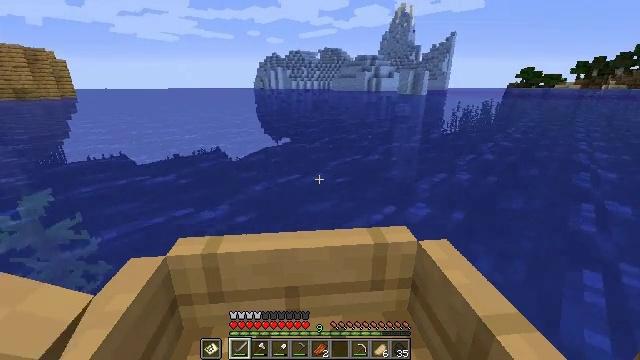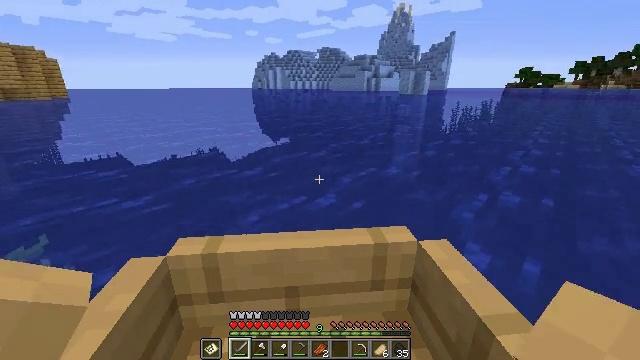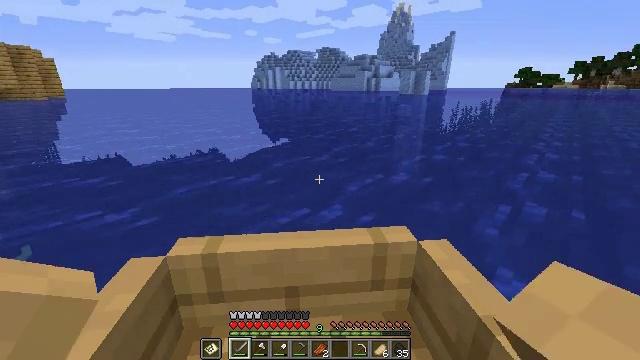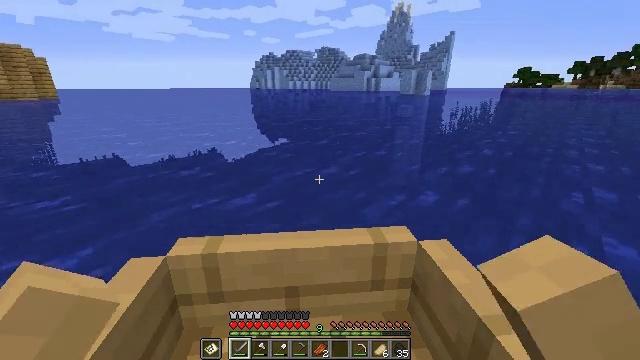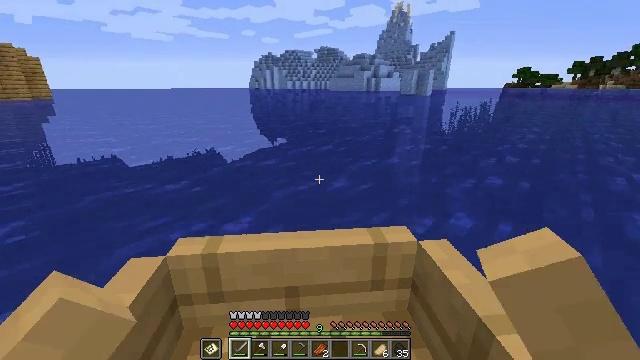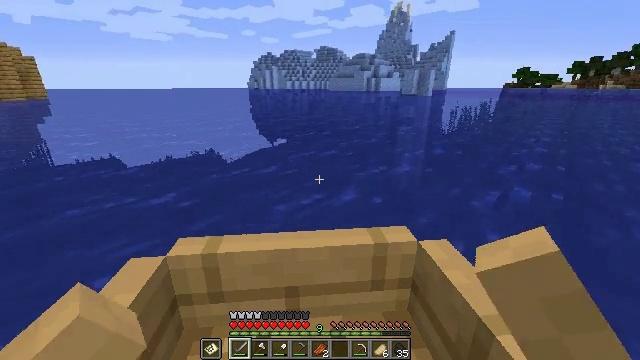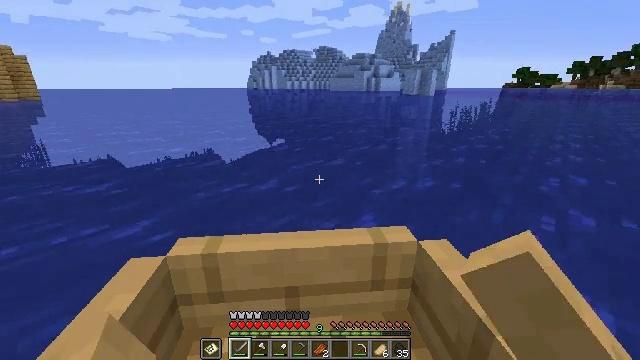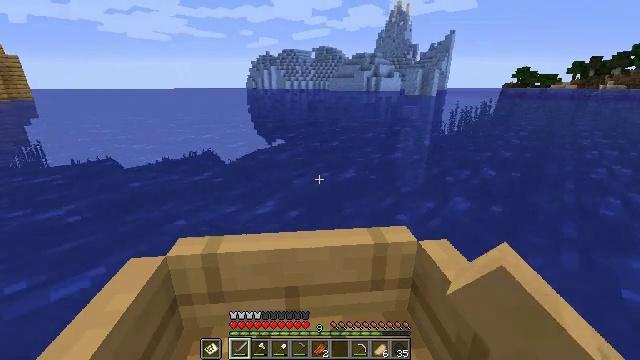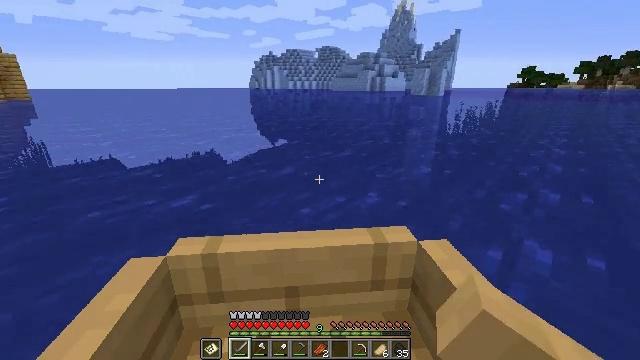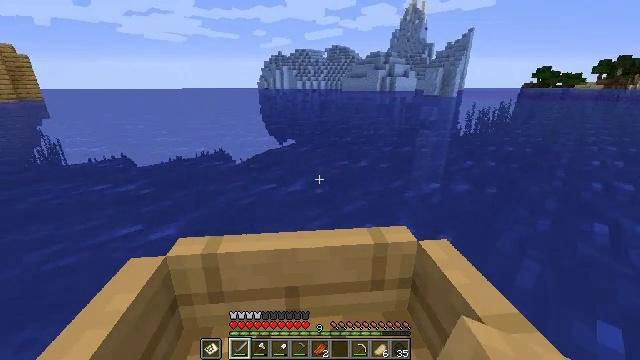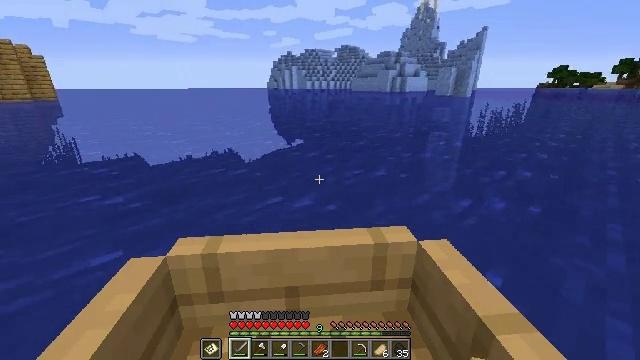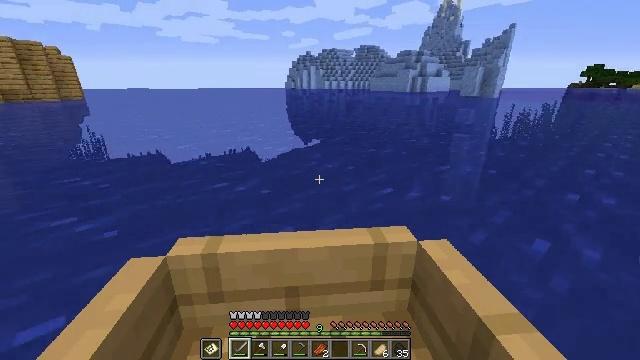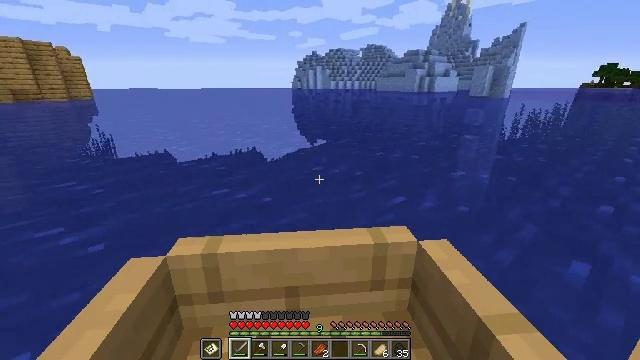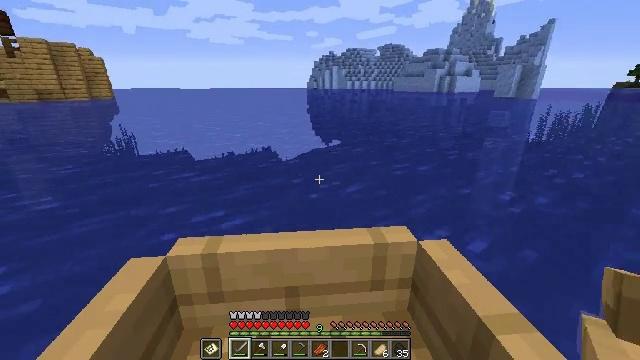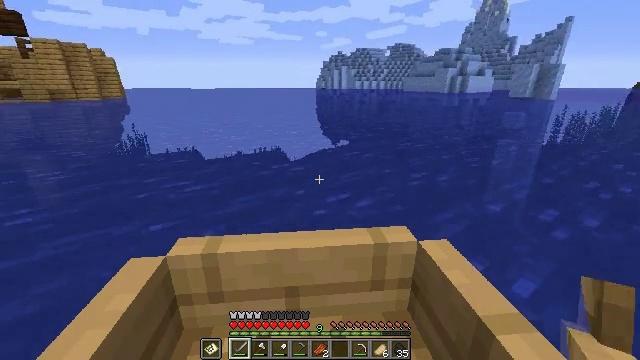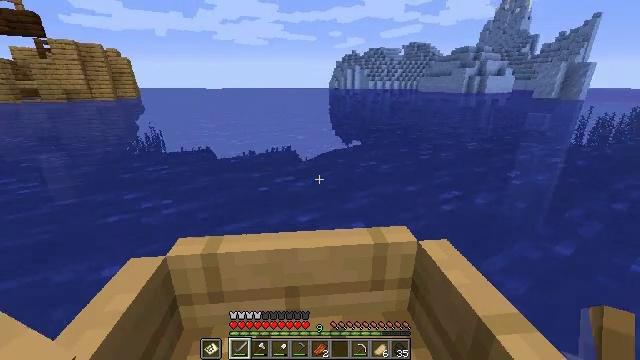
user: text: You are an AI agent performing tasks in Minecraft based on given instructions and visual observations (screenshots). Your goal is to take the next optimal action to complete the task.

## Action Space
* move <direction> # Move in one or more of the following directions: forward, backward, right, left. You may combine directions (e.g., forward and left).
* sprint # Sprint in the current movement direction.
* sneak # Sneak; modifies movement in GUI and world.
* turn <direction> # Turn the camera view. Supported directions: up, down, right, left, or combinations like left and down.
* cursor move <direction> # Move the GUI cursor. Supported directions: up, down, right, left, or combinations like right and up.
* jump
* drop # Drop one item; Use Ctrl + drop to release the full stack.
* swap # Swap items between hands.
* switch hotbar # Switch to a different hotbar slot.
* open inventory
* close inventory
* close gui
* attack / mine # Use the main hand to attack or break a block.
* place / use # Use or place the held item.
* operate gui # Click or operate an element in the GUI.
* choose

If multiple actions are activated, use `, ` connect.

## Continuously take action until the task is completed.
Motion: motion action
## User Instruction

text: Mine sand by the water.
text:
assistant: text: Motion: move forward
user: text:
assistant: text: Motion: move forward
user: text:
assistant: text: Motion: move forward
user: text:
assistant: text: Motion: move forward
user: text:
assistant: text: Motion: move forward
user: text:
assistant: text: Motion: move forward
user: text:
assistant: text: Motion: move forward and move left
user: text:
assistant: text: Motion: move forward and move left
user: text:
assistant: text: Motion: move forward and move left
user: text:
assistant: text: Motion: move forward and move left
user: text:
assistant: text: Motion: move forward
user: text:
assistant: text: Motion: move forward
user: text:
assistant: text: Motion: move forward
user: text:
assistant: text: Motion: move forward
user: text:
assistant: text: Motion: move forward
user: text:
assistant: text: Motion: move forward
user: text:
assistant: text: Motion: move forward
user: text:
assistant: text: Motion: move forward
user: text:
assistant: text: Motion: move forward
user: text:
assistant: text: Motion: move forward
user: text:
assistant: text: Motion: move forward
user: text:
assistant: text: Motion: move forward
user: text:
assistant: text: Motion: move forward
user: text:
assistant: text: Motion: move forward
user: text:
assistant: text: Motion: move forward
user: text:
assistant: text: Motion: move forward
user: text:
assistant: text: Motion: move forward
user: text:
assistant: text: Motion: move forward
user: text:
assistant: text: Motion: move forward
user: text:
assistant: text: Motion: move forward